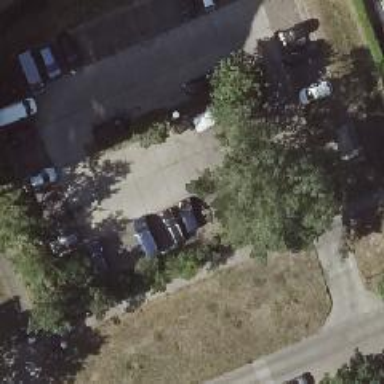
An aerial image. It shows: Concrete parking area.